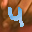
Label: 4